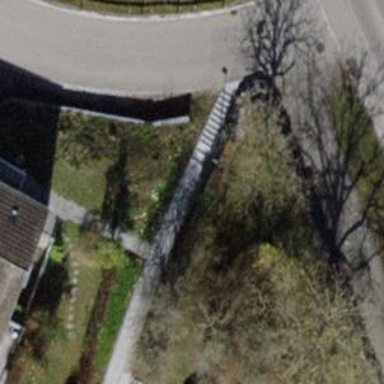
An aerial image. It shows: Set of steps with paving stones. The trail visibility is excellent.